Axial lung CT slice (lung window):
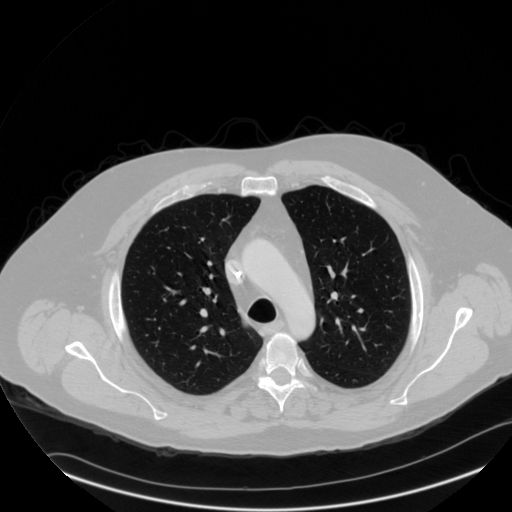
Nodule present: no